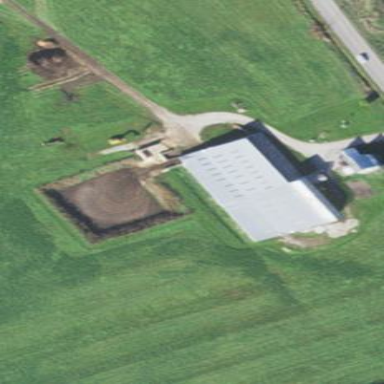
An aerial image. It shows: Rural barn.